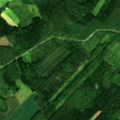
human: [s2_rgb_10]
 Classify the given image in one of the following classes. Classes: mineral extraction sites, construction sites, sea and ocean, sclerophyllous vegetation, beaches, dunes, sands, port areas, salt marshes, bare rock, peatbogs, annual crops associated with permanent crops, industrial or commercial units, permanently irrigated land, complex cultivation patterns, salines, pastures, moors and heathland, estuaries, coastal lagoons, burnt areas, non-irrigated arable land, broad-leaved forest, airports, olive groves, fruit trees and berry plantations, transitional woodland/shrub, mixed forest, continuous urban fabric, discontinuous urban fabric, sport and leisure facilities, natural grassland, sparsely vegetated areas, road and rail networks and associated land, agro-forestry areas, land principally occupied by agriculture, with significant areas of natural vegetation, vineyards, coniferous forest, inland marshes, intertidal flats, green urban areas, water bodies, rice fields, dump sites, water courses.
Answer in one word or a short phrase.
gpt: non-irrigated arable land, coniferous forest, mixed forest